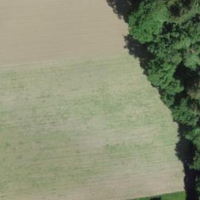
EUNIS habitat code: 25
Species observed at this site:
Datura stramonium